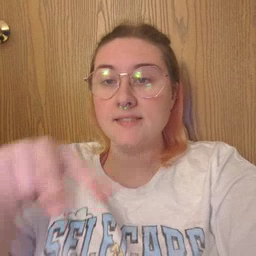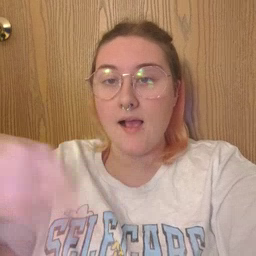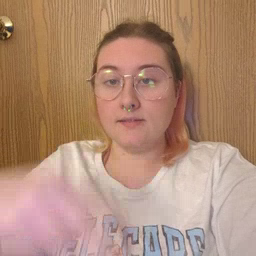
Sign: dance